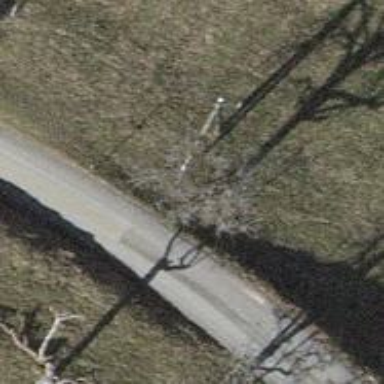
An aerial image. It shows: Guyed pole used for power distribution.